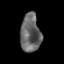
Tissue: prostate
Cell type: Myeloid cells
Senescence score: 0.3478
Nuclear area (px): 748
Mean DAPI intensity: 102.123